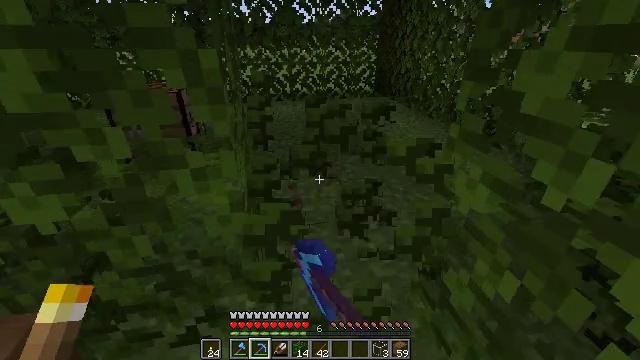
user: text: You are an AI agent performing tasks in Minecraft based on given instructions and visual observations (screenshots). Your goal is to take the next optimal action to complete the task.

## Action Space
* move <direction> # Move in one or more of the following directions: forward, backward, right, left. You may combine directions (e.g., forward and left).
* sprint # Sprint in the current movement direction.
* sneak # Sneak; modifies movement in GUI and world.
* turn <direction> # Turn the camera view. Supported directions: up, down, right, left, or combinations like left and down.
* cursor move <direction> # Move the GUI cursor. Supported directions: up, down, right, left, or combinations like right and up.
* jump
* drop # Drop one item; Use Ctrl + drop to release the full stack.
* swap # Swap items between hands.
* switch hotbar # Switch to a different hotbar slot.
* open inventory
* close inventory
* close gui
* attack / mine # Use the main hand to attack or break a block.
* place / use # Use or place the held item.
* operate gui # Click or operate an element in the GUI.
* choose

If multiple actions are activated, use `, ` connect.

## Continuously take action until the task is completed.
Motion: motion action
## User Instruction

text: Remove oak leaves from branches.
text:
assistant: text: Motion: attack / mine